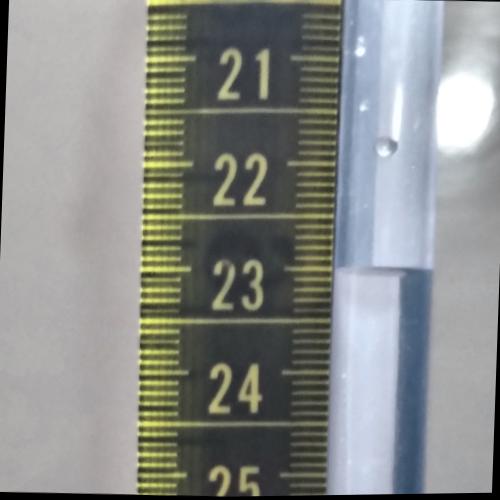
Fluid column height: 23.0 cm